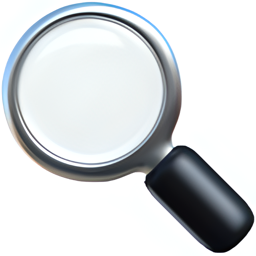
Name: left pointing magnifying glass
Emoji: 🔍
Group: Objects
Sub-group: light & video